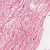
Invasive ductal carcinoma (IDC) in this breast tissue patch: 0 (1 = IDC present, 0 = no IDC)